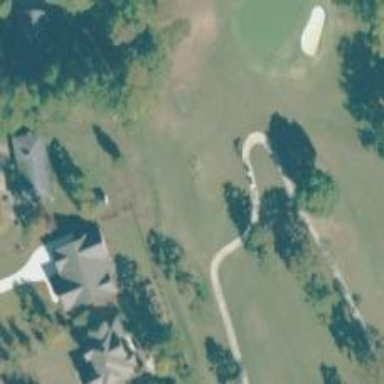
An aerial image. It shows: Path used for both walking and golf.